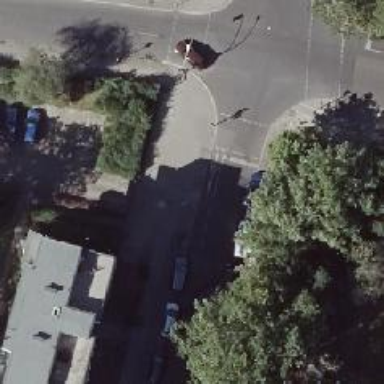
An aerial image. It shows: Road crossing with traffic signals.